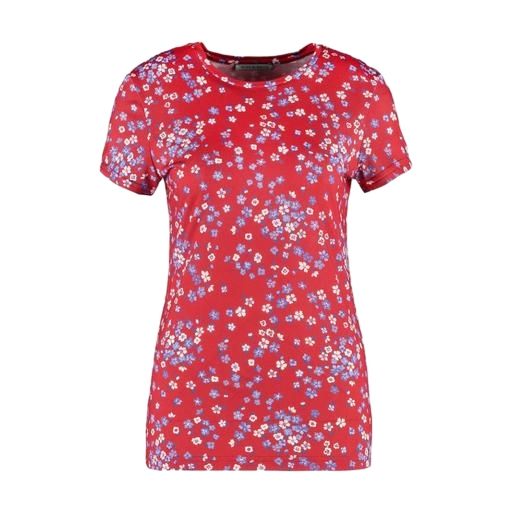
red printed t-shirt only macy, red plus size printed t-shirt only macy, multicolor floral-print t-shirt only macy, white background